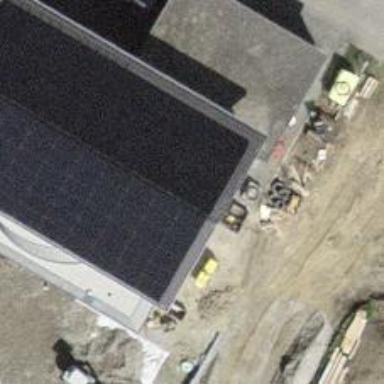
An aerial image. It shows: Solar photovoltaic panel generator.